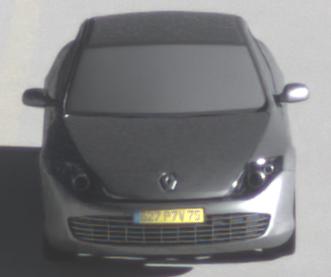
Make: Renault
Model: Laguna Coupé TCe 170
Detailed model: Laguna (III) Coupé
Model produced from: 2010/11
Model produced until: 2011/05
Doors: 2
Color: gray
Road condition: dry road
Daytime: morning or afternoon
Contrast: high contrast